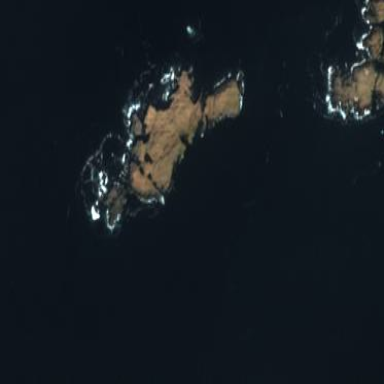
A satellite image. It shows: Island with natural coastline.